Question: I have seen a few others posts relating to this game, but none of them was centered around the type of algorithm I've opted for, at least not in much details yet. This is also a pretense for me to learn more about graphs (such as with the <URL>. Needless to say, I don't encourage people to cheat in any situation. This is really a learning challenge I set for myself - it's often through those things I learn the most in the end.
My plan involves some prep work besides the obvious collection of <URL>.
First big step was to construct an igraph that looks like this, illustrating the allowed connections between Boggle letters. (For those unfamiliar with Boggle, you can only create words from directly adjacent letters, including diagonally. and the longer the words, the bigger the rewards).

The next step (which might not be ideal, but couldn't figure out how to achieve this directly from the igraph Package). Anyway, it was to generate all permutations using <URL>:
'permutations(n=16, r=3)'
'permutations(n=16, r=4)'
and then using the 'igraph::neigbourhood' function to "validate" every single permutation to see if they'd be legit on a Boggle game. We see from the numbers below that the larger the "sample" (the longer the words, if you prefer), the more permutations are rejected. So it's a lot of processing power to gain very little additional information. Clearly not optimal. And as r gets above 7, all hell breaks loose (my 8 Gb of Ram are still not enough!)
'''
4 letter permutations - total : 43680
legit : 1764 (4.0%)
6 letter permutations - total : <PHONE>
legit : 22672 (0.4%)
and so forth
'''
So now I'd like to find a way to generate those permutations in a more sensical way (maybe they could be called "paths" or "trajectories"), maybe with a tool such as igraph, so that I don't fry my motherboard for having too much fun. Working with graphs is new to me so it may be standing right in my face, but I can't see anything such as "generate all trajectories passing through N adjacent nodes on the graph" or something similar in the Docs. Maybe it exists but it referred to as "Some Guy's algorithm", guy whom I unfortunately have never heard of before.
I'm pretty happy with the results once all that prep work is through. It's reasonably fast and totally accurate. I'm just stuck with the 7-letter words (5 miserable points hehehe). I might put it on GitHub at some point if ppl are interested. I think people who know about graphs enough should be able to point me in the right direction, that's why I don't think putting any coding in lengths would serve any purpose here.
Thanks in advance!
(For sake of completeness, once the "valid permutations" are computed, I run the resulting words against the dictionary entries and set aside the ones that match. I'm using RSQLite and work with chunks of words of increasing lengths; keeping things separate in that way makes the code pretty easy to follow and also makes db searches pretty fast.)
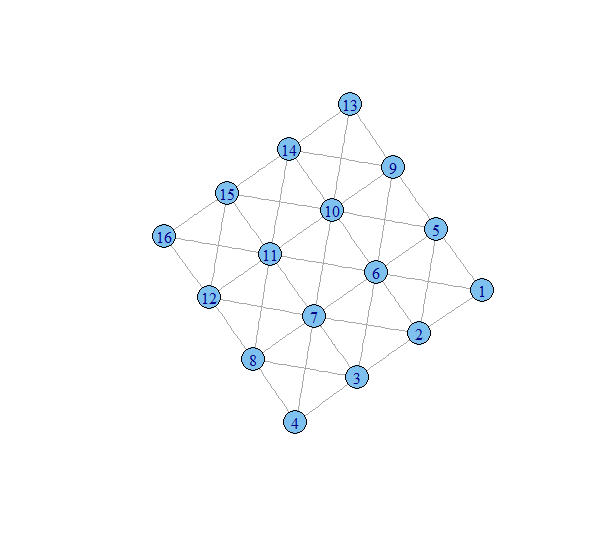
Answer: Here's a recursive solution that finds all paths up to length 'L'.
Using the graph created by this <URL>:
'''
getPaths <- function(v, g, L = 4) {
paths <- list()
recurse <- function(g, v, path = NULL) {
path <- c(v, path)
if (length(path) >= L) {
return(NULL)
} else {
for (i in neighbors(g, v)) {
if (!(i %in% path)) {
paths[[length(paths) + 1]] <<- c(i, path)
recurse(g, i, path)
}
}
}
}
recurse(g, v)
return(paths)
}
allPaths <- lapply(V(g), getPaths, g)
# look at the first few paths from vertex 1:
> head(allPaths[[1]])
[[1]]
[1] 2 1
[[2]]
[1] 3 2 1
[[3]]
[1] 4 3 2 1
[[4]]
[1] 6 3 2 1
[[5]]
[1] 7 3 2 1
[[6]]
[1] 8 3 2 1
'''
Here's a more efficient solution that only keeps the L-length paths.
'''
getPaths <- function(v, g, L = 4) {
paths <- list()
recurse <- function(g, v, path = NULL) {
path <- c(v, path)
if (length(path) >= L) {
paths[[length(paths) + 1]] <<- rev(path)
} else {
for (i in neighbors(g, v)) {
if (!(i %in% path)) recurse(g, i, path)
}
}
}
recurse(g, v)
return(paths)
}
allPaths <- lapply(V(g), getPaths, g, 4)
L4way <- do.call(rbind, lapply(allPaths, function(x) do.call(rbind, x)))
> head(L4way)
[,1] [,2] [,3] [,4]
[1,] 1 2 3 4
[2,] 1 2 3 6
[3,] 1 2 3 7
[4,] 1 2 3 8
[5,] 1 2 5 6
[6,] 1 2 5 9
'''
# Edit #2:
'''
library(doSNOW)
library(foreach)
# this is a very parallel problem and can be parallel-ized easily
cl <- makeCluster(4)
registerDoSNOW(cl)
allPaths <- foreach(i = 3:16) %:%
foreach(v = V(g), .packages = c('igraph')) %dopar% getPaths(v, g, i)
stopCluster(cl)
path.list <- list()
for (i in seq_along(3:16)) {
path.list[[i]] <- do.call(rbind, lapply(allPaths[[i]],
function(x) do.call(rbind, x)))
}
'''
Number of permutations for L-length words:
'''
> data.frame(length=3:16, nPerms=sapply(path.list, nrow))
length nPerms
1 3 408
2 4 1764
3 5 6712
4 6 22672
5 7 68272
6 8 183472
7 9 436984
8 10 905776
9 11 <PHONE>
10 12 <PHONE>
11 13 <PHONE>
12 14 <PHONE>
13 15 <PHONE>
14 16 343184
'''
Total permutations
'''
> sum(sapply(path.list, nrow))
[1] <PHONE>
'''